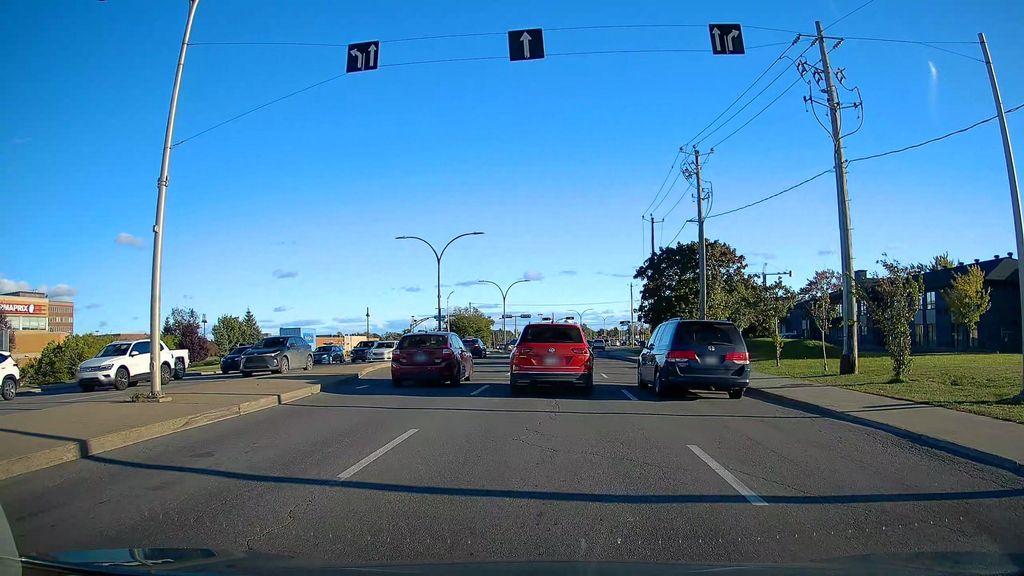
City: montreal